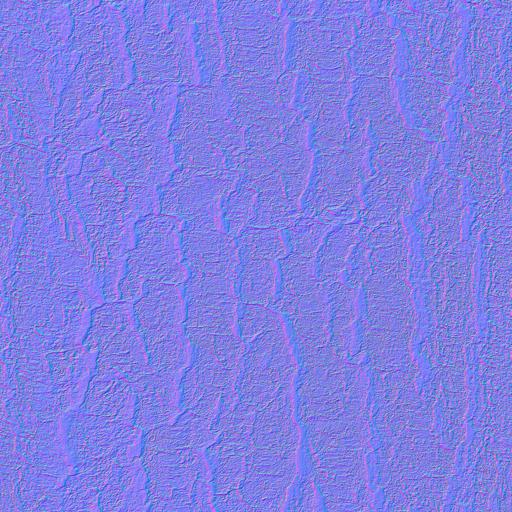
bark dark rough tree wood wooden